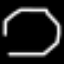
Label: octagon